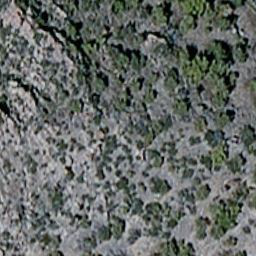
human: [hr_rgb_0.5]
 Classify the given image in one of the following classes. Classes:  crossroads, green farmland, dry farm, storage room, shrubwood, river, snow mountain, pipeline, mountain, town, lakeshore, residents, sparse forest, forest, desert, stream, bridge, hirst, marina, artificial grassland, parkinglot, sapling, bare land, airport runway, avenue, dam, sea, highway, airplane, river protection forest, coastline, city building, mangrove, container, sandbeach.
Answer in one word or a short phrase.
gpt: sparse forest